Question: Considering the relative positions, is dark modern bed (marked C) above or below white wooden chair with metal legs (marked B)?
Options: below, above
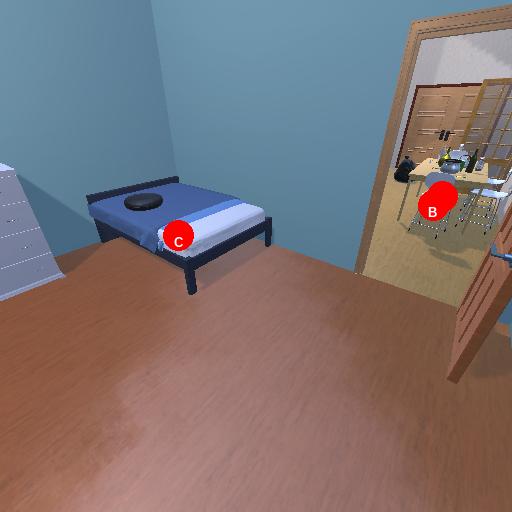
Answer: below